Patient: sex M, age 63
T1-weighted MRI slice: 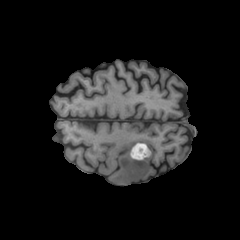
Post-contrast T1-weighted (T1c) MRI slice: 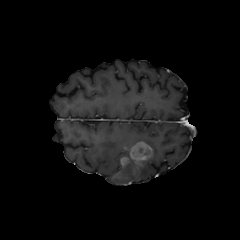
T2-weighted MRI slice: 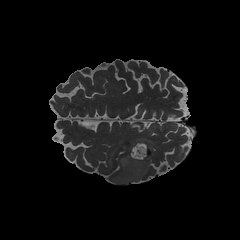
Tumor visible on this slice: yes
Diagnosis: Glioblastoma, IDH-wildtype
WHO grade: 4